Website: home-depot
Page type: customer-info-address
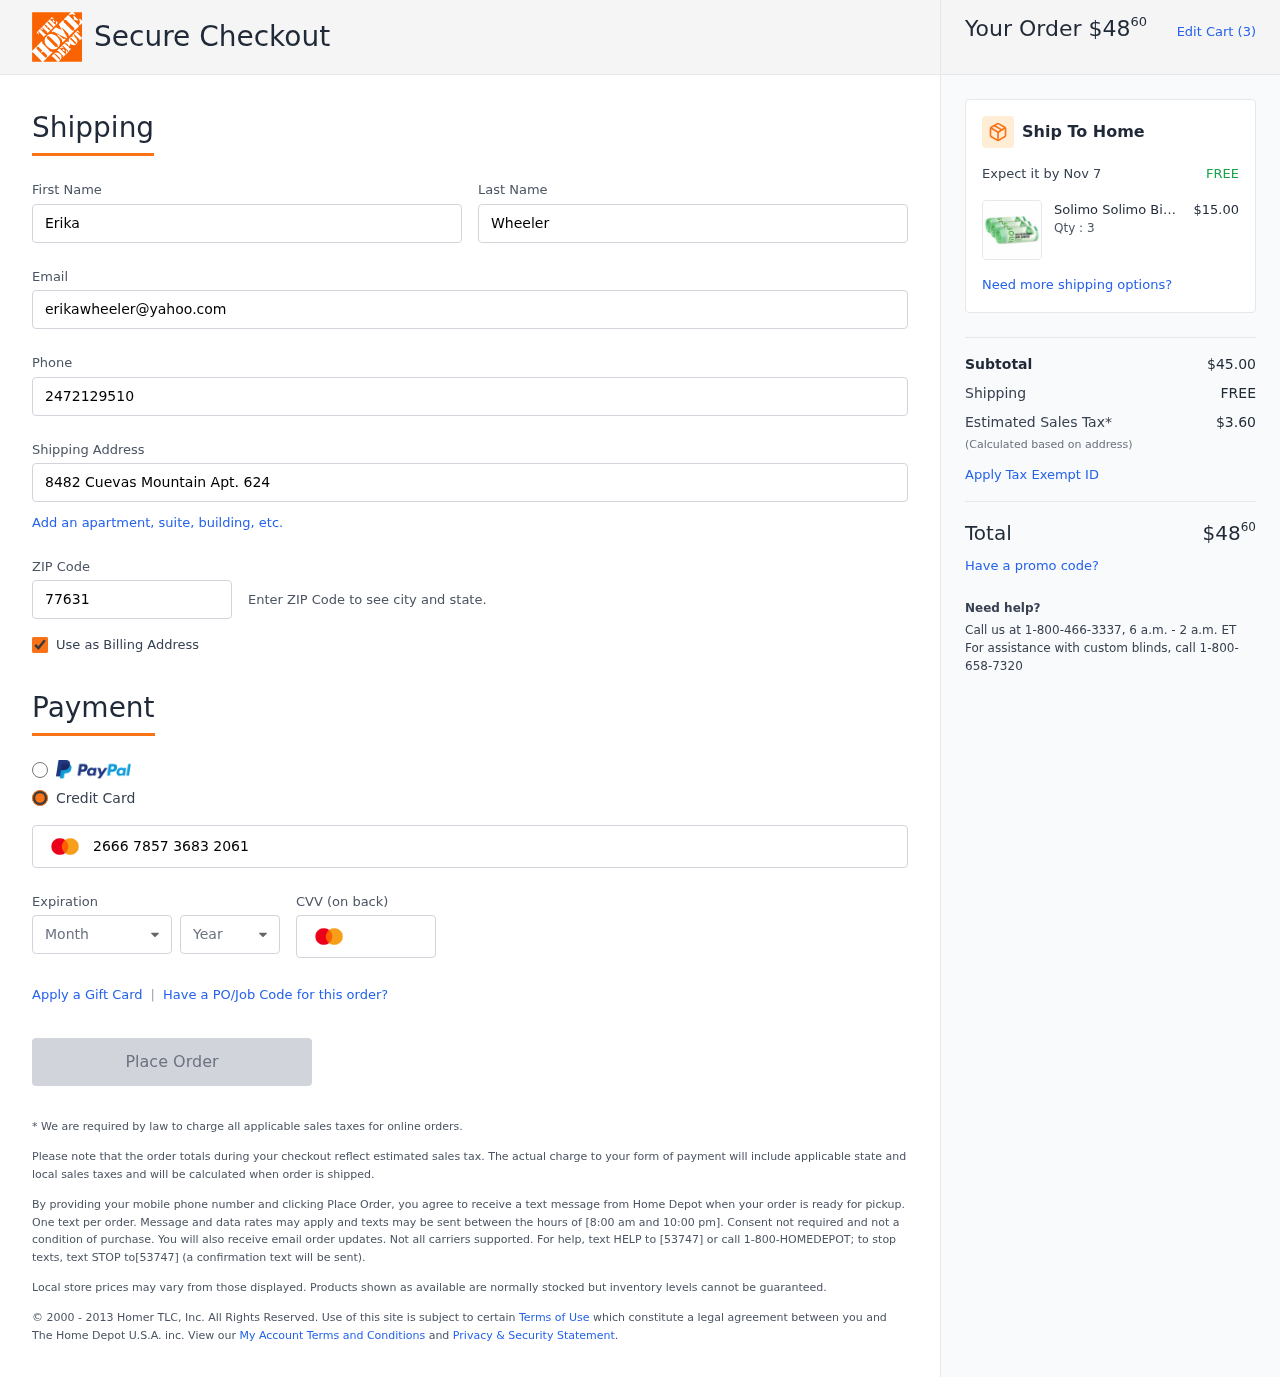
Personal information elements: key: PII_CARD_CVV
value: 885
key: PII_CARD_EXPIRY_MONTH
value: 02
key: PII_CARD_EXPIRY_YEAR
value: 27
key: PII_CARD_NUMBER
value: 2666 7857 3683 2061
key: PII_EMAIL
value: erikawheeler@yahoo.com
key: PII_FIRSTNAME
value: Erika
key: PII_LASTNAME
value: Wheeler
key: PII_PHONE
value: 2472129510
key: PII_POSTCODE
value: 77631
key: PII_STREET
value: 8482 Cuevas Mountain Apt. 624
Product elements: key: PRODUCT1_BRAND
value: Solimo
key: PRODUCT1_NAME
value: Solimo Bio degradable bin liner 6L, 50 pieces per pack - Pack of 3
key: PRODUCT1_PRICE
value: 15
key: PRODUCT1_QUANTITY
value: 3
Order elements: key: ORDER_TOTAL
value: $4860
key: ORDER_NUM_ITEMS
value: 3
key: ORDER_DELIVERY_DATE
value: Nov 7
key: ORDER_SUBTOTAL
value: $45.00
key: ORDER_SHIPPING_COST
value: FREE
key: ORDER_TAX
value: $3.60